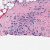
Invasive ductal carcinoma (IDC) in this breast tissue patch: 0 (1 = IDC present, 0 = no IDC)